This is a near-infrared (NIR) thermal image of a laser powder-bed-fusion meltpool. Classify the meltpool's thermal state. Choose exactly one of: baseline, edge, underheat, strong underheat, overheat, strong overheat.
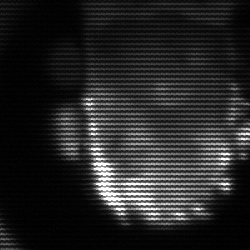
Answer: baseline